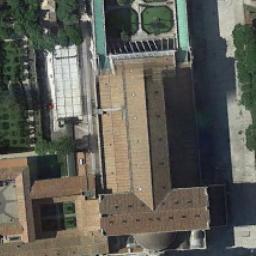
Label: church